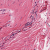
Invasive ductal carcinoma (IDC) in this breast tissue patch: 0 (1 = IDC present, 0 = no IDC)